Question: I'm attempting to modify the theme for my application. I've been able to successfully set the background color for my app, and the background color for my action bar.
Unfortunately, the background color of the items WITHIN the action bar are taking the background color of the app, not the bg color of the action bar.
Here's my code from styles.xml
'''
<!--
Base application theme for API 11+. This theme completely replaces
AppBaseTheme from res/values/styles.xml on API 11+ devices.
-->
<style name="AppBaseTheme" parent="android:Theme.Holo.Light">
</style>
<!-- Application theme. -->
<style name="AppTheme" parent="AppBaseTheme">
<item name="android:actionBarStyle">@style/MyActionBar</item>
<item name="android:background">#ff0000</item>
</style>
<style name="MyActionBar" parent="@android:style/Widget.Holo.Light.ActionBar">
<item name="android:background">#fefefe</item>
</style>
'''
and here's a screenshot of what's happening.

Hoping I'm missing something stupid here...
Thanks!
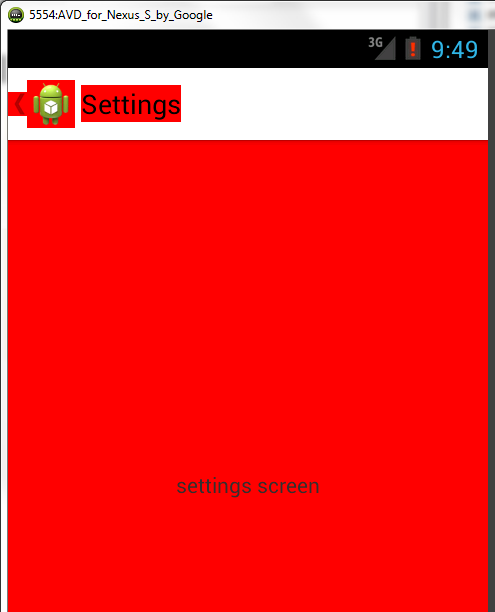
Answer: I'm pretty sure your theme background is being applied to . Instead, you only want the activity's background to be that color. So instead of setting the background color in the theme, you should set it for the activity. If you have many activities that will use this background color, then create a style for your activities and apply it to each one.